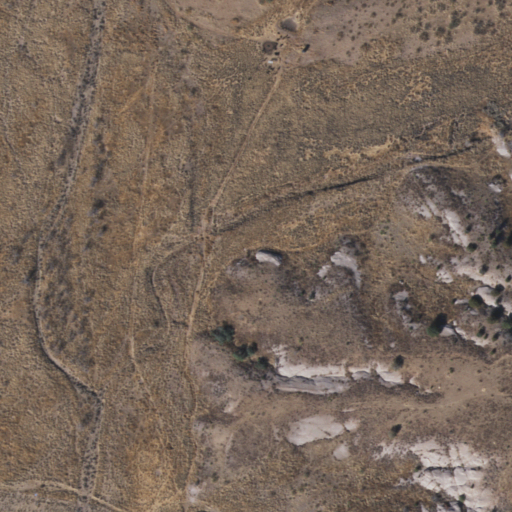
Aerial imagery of valley in Arizona named Box Canyon containing shrub and grassland